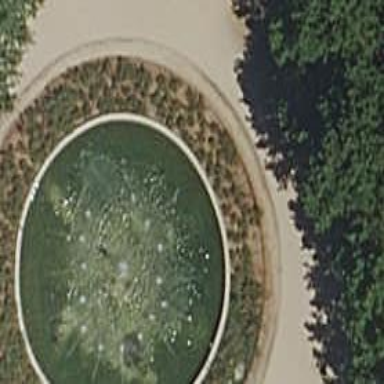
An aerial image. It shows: Beautiful fountain.